Question: I am using Bootstrap v2.0.2 . Below is the navigation bar I am building for my website

The search consists of three fields
'''
1) Combo box or any drop down
2) search input text field
3) Search icon ( click-able )
'''
.
Here is the fiddle for above screen shot (Please open it in firefox)
<URL>
Is there any way I can make combobox looks like part of text input ( now two looks different fields) and in place of Search2 showing Search icon which can be click-able ( like in facebook) ?
If I use below lines , I am just getting blank field in place of icon .
'''
<span class='add-on' style="float: right"> <i class="icon-search"></i> </span>
'''
Thank You all
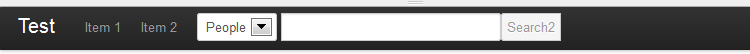
Answer: Check <URL>
You can make combobox looks like part of text input by adding position relative to combobox and moving it on into input:
'''
.navbar-search select {
position: relative;
left: 84px;
}
.navbar-search input {
padding-left: 84px;
}
'''